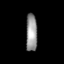
Tissue: lung
Cell type: Others
Senescence score: 0.1684
Nuclear area (px): 425
Mean DAPI intensity: 146.32